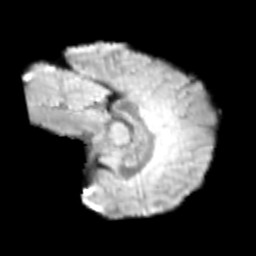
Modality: T2w
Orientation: sagittal
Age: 10
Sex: male
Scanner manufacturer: siemens
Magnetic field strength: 3 T
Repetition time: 3.8 s
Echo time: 0.07 s